Question: As in this mockup:

I know it is possible to have charts display next to each other using 'org.jfree.chart.plot.CombinedDomainXYPlot', but is it possible to have them overlaid, possibly using different Y axes (one for the stacked bars to the left of the chart, and one for the line chart shown to the right of the chart)?
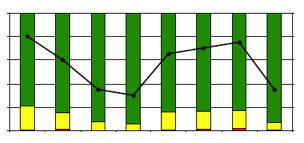
Answer: Yes, the chart entitled <URL> combines two axes.